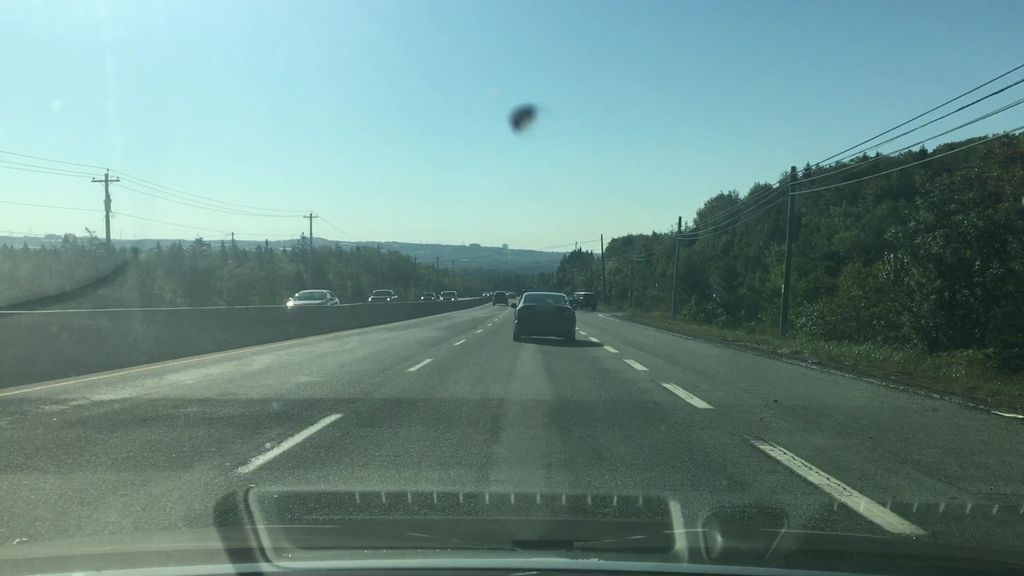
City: halifax